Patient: sex F, age 61
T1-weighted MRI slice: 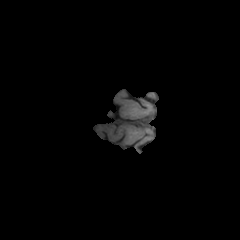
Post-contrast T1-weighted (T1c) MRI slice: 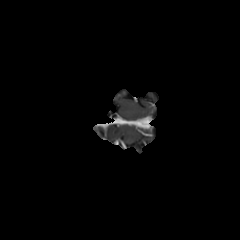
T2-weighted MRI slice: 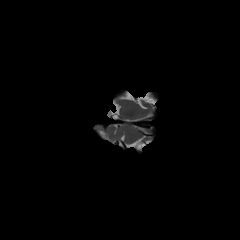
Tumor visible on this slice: no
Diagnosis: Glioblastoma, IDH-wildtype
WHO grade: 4